Question:
I'm trying to arrange numbers in a nxn(n is odd number) matrix with bow tie shapes. (like fig.)
Trying to 5x5 matrix set coordinates but no result.
my code:
'''
bowtie {
int a[5][5] = {{
0,
},
{
0,
},
{
0,
},
{
0,
},
{
0,
}};
int i, j;
int num = 1;
for (i = 0; i < 5; i++) {
if (i <= 2) // y>=0 - coordinate(2d)
{
for (j = i; j <= 2; j++) // x<=0, y>=0 Quadrant 2
{
a[i][j] = num;
num++;
}
for (j = 4 - i; j > i; j++) // Quadrant 1
{
a[i][j] = num;
num++;
}
} else // y<0
for (j = 4 - i; j <= 4 - i; j++) // Quadrant 3
{
a[i][j] = num;
num++;
}
for (j = i; j >= i; j++) // Quadrant 2
{
a[i][j] = num;
num++;
}
}
for (i = 0; i < 5; j++) {
for (j = 0; j < 5; j++) {
printf("%d ", a[i][j]);
}
printf("
");
}
}
'''
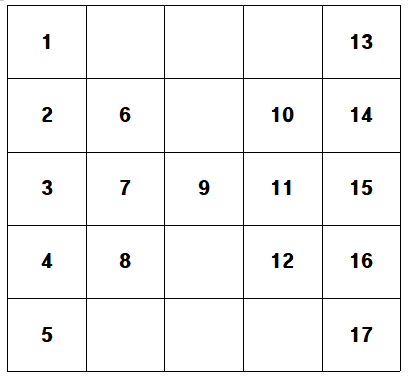
Answer: The loop
> '''
for (j = 4 - i; j > i; j++) // Quadrant 1
'''
is wrong because starts at 4 ( valuing 0) being the last valid index then never stop to grow producing an undefined behavior when you go out of the array
The loop
> '''
for (j = 4 - i; j <= 4 - i; j++) // Quadrant 3
'''
is strange because the last possible value is the first one, so this is not a loop but just its body executed with 'j = 4 - i'
The loop
> '''
for (j = i; j >= i; j++) // Quadrant 2
'''
is like the first and makes incompatible with the array dimensions
---
A proposal where the size in given in argument and can be odd or even :
'''
#include <stdio.h>
int main(int argc, char ** argv)
{
if (argc != 2)
printf("Usage %s <size>
", *argv);
else {
int n;
if ((sscanf(argv[1], "%d", &n) != 1) || (n < 1))
fprintf(stderr, "invalid size %s
", argv[1]);
else {
int a[n][n];
int v = 0; /* the value 1.. to put in the cells */
int empty; /* the empty height */
int i,j;
/* first half and may be center */
empty = -1;
for (j = 0; j <= (n-1)/2; ++j) {
empty += 1;
for (i = 0; i != empty; ++i)
a[i][j] = a[n - i - 1][j] = 0;
for (int k = n - empty*2; k; --k)
a[i++][j] = ++v;
}
if ((n & 1) == 0)
empty += 1;
/* second half */
for (; j < n; ++j) {
empty -= 1;
for (i = 0; i != empty; ++i)
a[i][j] = a[n - i - 1][j] = 0;
for (int k = n - empty*2; k; --k)
a[i++][j] = ++v;
}
/* show result */
for (i = 0; i != n; ++i) {
for (j = 0; j != n; ++j) {
if (a[i][j] == 0)
fputs(" ", stdout); /* witdh = 4 compatible with a size up to 43 */
else
printf("% 4d", a[i][j]); /* width = 4 compatible with a size up to 43 */
}
putchar('
');
}
}
}
return 0;
}
'''
Compilation and executions :
'''
pi@raspberrypi:/tmp $ gcc -pedantic -Wextra -Wall b.c
pi@raspberrypi:/tmp $ ./a.out 1
1
pi@raspberrypi:/tmp $ ./a.out 2
1 3
2 4
pi@raspberrypi:/tmp $ ./a.out 3
1 5
2 4 6
3 7
pi@raspberrypi:/tmp $ ./a.out 4
1 9
2 5 7 10
3 6 8 11
4 12
pi@raspberrypi:/tmp $ ./a.out 5
1 13
2 6 10 14
3 7 9 11 15
4 8 12 16
5 17
pi@raspberrypi:/tmp $ ./a.out 6
1 19
2 7 15 20
3 8 11 13 16 21
4 9 12 14 17 22
5 10 18 23
6 24
pi@raspberrypi:/tmp $ ./a.out 7
1 25
2 8 20 26
3 9 13 17 21 27
4 10 14 16 18 22 28
5 11 15 19 23 29
6 12 24 30
7 31
'''
---
If you do not accept even size
'''
#include <stdio.h>
#include <stdlib.h>
int main(int argc, char ** argv)
{
if (argc != 2)
printf("Usage %s <size>
", *argv);
else {
int n;
if ((sscanf(argv[1], "%d", &n) != 1) || (n < 1) || ((n & 1) == 0))
fprintf(stderr, "invalid size %s
", argv[1]);
else {
int a[n][n];
int v = 1; /* the value 1.. to put in the cells */
int empty; /* the empty height */
/* first half more center */
empty = -1;
for (int j = 0; j <= n/2; ++j) {
int i;
empty += 1;
for (i = 0; i != empty; ++i)
a[i][j] = a[n - i - 1][j] = 0;
for (int k = n - empty*2; k; --k)
a[i++][j] = v++;
}
/* second half */
for (int j = n/2 + 1; j < n; ++j) {
int i;
empty -= 1;
for (i = 0; i != empty; ++i)
a[i][j] = a[n - i - 1][j] = 0;
for (int k = n - empty*2; k; --k)
a[i++][j] = v++;
}
/* show result */
for (int i = 0; i != n; ++i) {
for (int j = 0; j != n; ++j) {
if (a[i][j] == 0)
fputs(" ", stdout);
else
printf("% 4d", a[i][j]);
}
putchar('
');
}
}
}
return 0;
}
'''
Compilation and executions :
'''
pi@raspberrypi:/tmp $ gcc -pedantic -Wextra -Wall o.c
pi@raspberrypi:/tmp $ ./a.out
Usage ./a.out <size>
pi@raspberrypi:/tmp $ ./a.out 1
1
pi@raspberrypi:/tmp $ ./a.out 2
invalid size 2
pi@raspberrypi:/tmp $ ./a.out 3
1 5
2 4 6
3 7
pi@raspberrypi:/tmp $ ./a.out 5
1 13
2 6 10 14
3 7 9 11 15
4 8 12 16
5 17
pi@raspberrypi:/tmp $ ./a.out 17
1 145
2 18 130 146
3 19 33 117 131 147
4 20 34 46 106 118 132 148
5 21 35 47 57 97 107 119 133 149
6 22 36 48 58 66 90 98 108 120 134 150
7 23 37 49 59 67 73 85 91 99 109 121 135 151
8 24 38 50 60 68 74 78 82 86 92 100 110 122 136 152
9 25 39 51 61 69 75 79 81 83 87 93 101 111 123 137 153
10 26 40 52 62 70 76 80 84 88 94 102 112 124 138 154
11 27 41 53 63 71 77 89 95 103 113 125 139 155
12 28 42 54 64 72 96 104 114 126 140 156
13 29 43 55 65 105 115 127 141 157
14 30 44 56 116 128 142 158
15 31 45 129 143 159
16 32 144 160
17 161
pi@raspberrypi:/tmp $
'''
---
From you remark
> 'int a[n][n];' has problem.
probably you compiled in C++ rather than C, but it is easy to change that :
- 'int a[n][n];''int * a = malloc(n*n*sizeof(int));'- 'a[x][y]''a[(x)*n+y]'- 'free(a);'
For instance if I do that on the proposal only accepting odd size :
'''
#include <stdio.h>
#include <stdlib.h>
int main(int argc, char ** argv)
{
if (argc != 2)
printf("Usage %s <size>
", *argv);
else {
int n;
if ((sscanf(argv[1], "%d", &n) != 1) || (n < 1) || ((n & 1) == 0))
fprintf(stderr, "invalid size %s
", argv[1]);
else {
int * a = malloc(n*n*sizeof(int));
int v = 1; /* the value 1.. to put in the cells */
int empty; /* the empty height */
/* first half more center */
empty = -1;
for (int j = 0; j <= n/2; ++j) {
int i;
empty += 1;
for (i = 0; i != empty; ++i)
a[i*n+j] = a[(n - i - 1)*n+j] = 0;
for (int k = n - empty*2; k; --k)
a[i++*n+j] = v++;
}
/* second half */
for (int j = n/2 + 1; j < n; ++j) {
int i;
empty -= 1;
for (i = 0; i != empty; ++i)
a[i*n+j] = a[(n - i - 1)*n+j] = 0;
for (int k = n - empty*2; k; --k)
a[i++*n+j] = v++;
}
/* show result */
for (int i = 0; i != n; ++i) {
for (int j = 0; j != n; ++j) {
if (a[i*n+j] == 0)
fputs(" ", stdout);
else
printf("% 4d", a[i*n+j]);
}
putchar('
');
}
free(a);
}
}
return 0;
}
'''